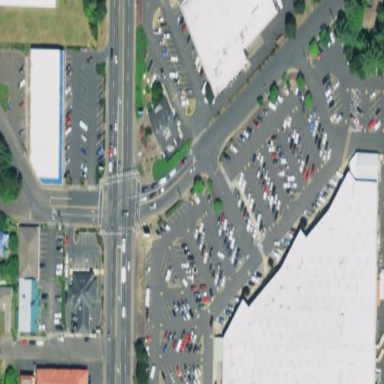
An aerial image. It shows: Parking area.